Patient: sex F, age 64
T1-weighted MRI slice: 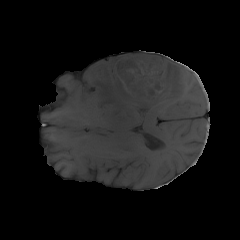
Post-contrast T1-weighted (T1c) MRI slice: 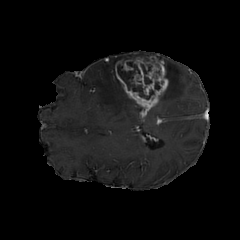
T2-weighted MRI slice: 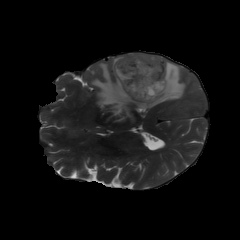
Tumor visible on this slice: yes
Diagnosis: Glioblastoma, IDH-wildtype
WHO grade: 4